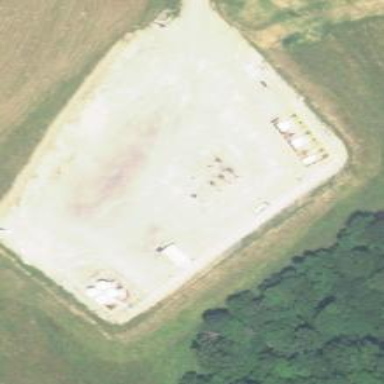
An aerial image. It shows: Petroleum well.